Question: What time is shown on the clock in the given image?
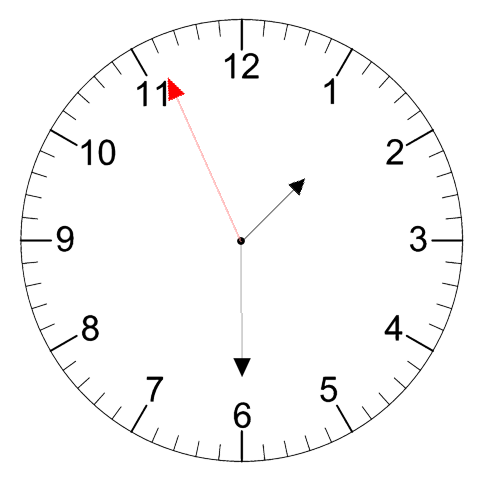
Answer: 01:29:56